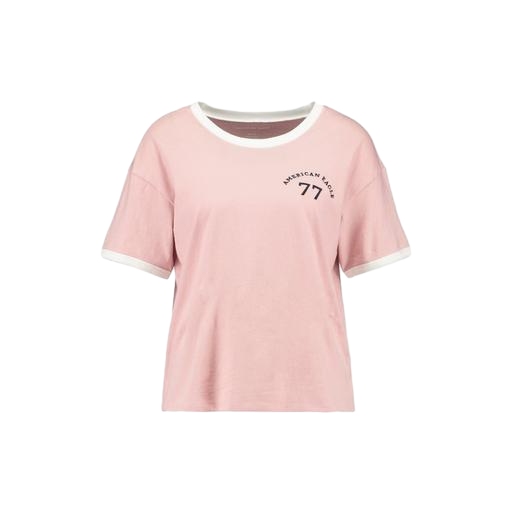
pink jersey tee, pink graphic t-shirt, pink tee, white background